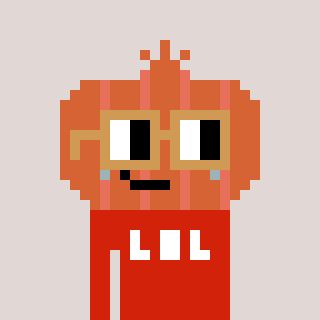
a pixel art character with square brown glasses, a onion-shaped head and a red-colored body on a warm background